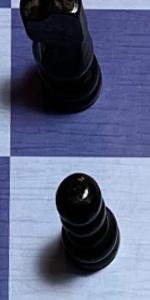
Label: Pawn_Black